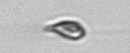
Label: Cryptophyta